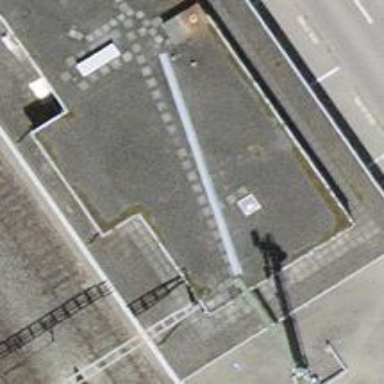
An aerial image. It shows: Railway station that also serves as public transport station.